Aerial crown-view tile of a tropical tree (Barro Colorado Island, Panama), acquired 20250616:
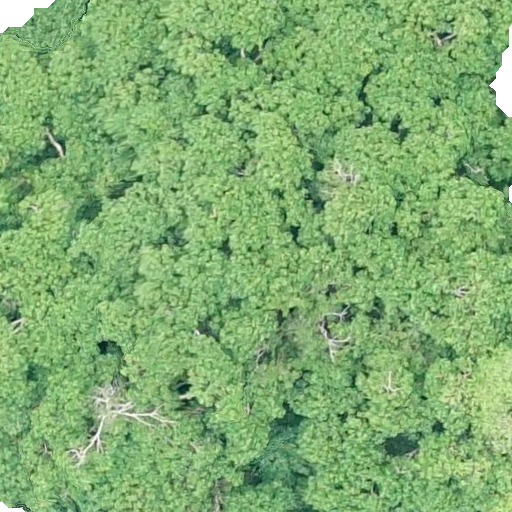
Species: Hura crepitans
GBIF accepted scientific name: Hura crepitans
Crown area: 583.485 m²